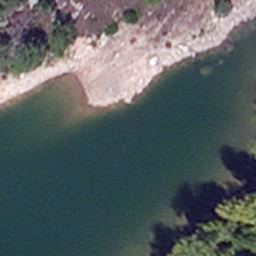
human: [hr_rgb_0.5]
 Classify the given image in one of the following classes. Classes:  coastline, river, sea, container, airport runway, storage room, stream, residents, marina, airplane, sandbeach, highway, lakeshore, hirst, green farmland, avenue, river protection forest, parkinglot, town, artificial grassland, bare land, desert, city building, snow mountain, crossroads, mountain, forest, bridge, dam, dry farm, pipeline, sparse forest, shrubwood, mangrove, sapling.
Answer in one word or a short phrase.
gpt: lakeshore